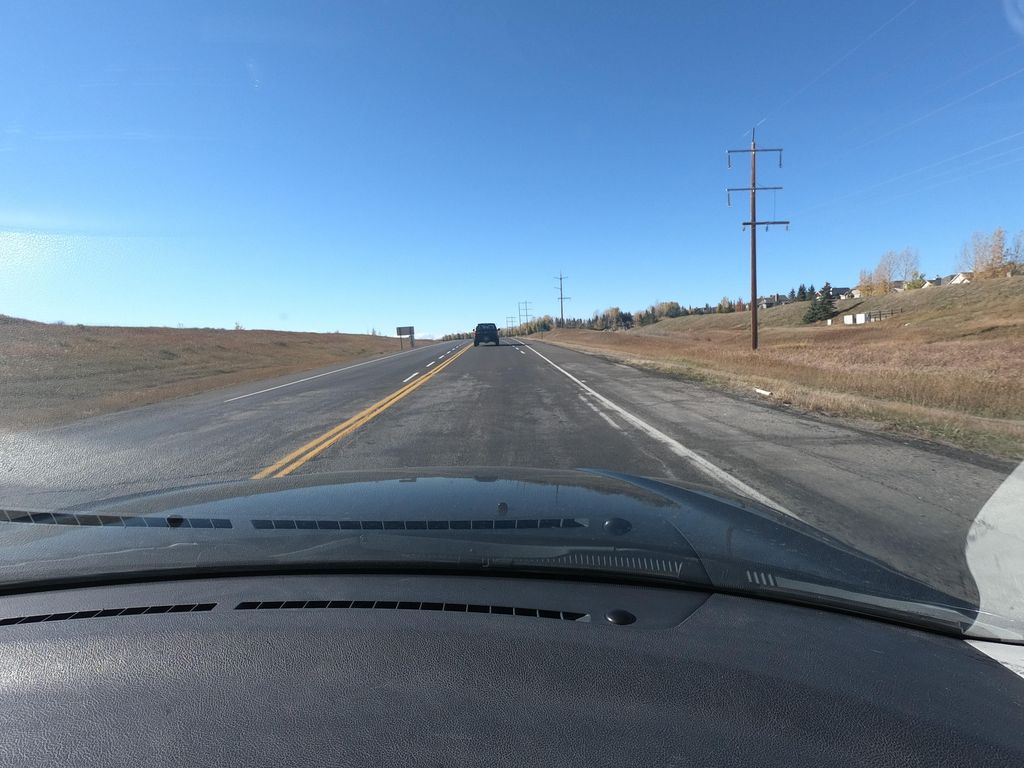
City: calgary